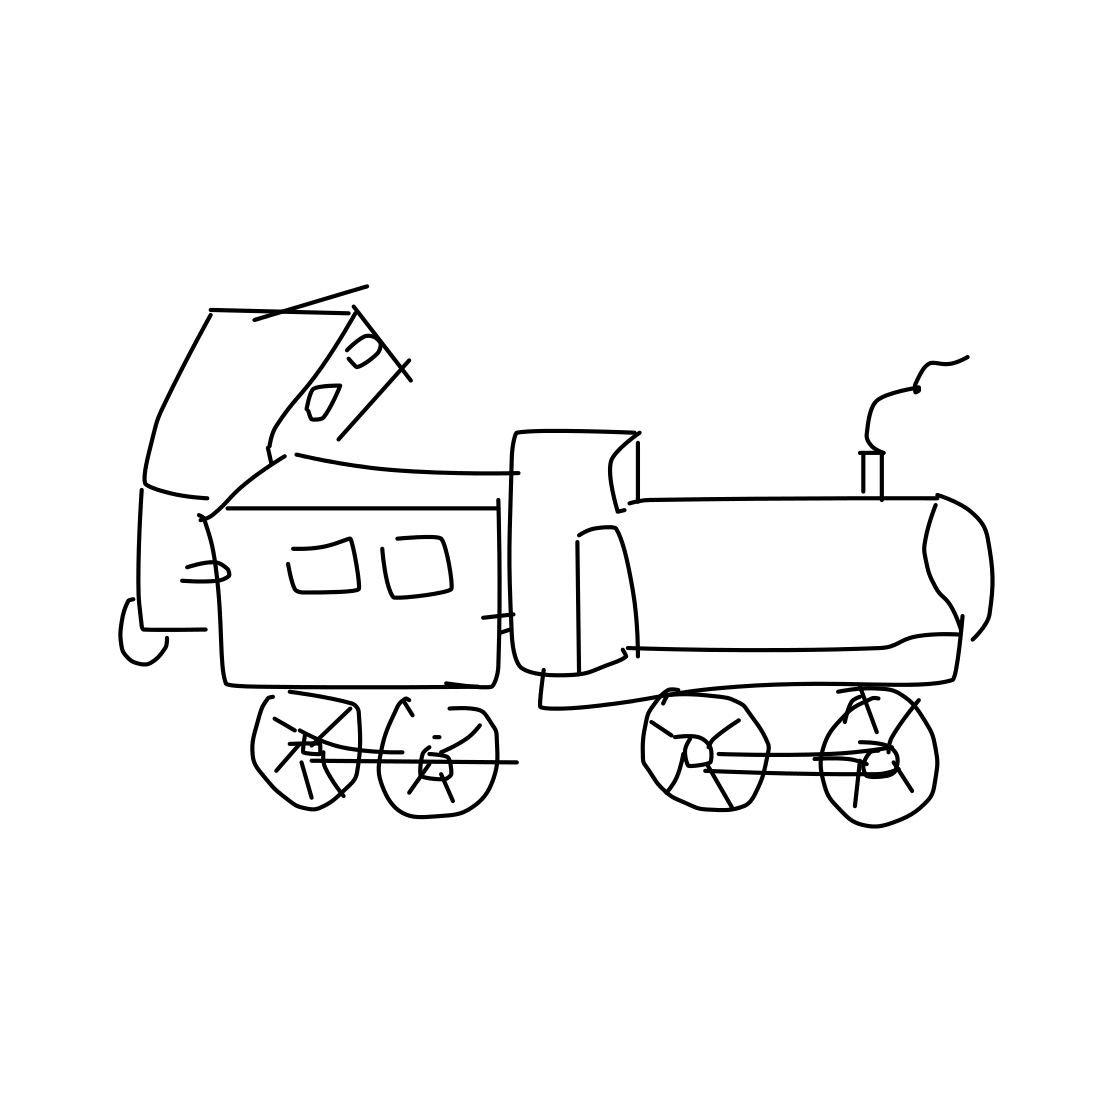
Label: train